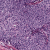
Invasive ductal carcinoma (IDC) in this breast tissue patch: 0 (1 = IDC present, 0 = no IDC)